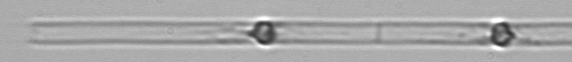
Label: Dactyliosolen_blavyanus